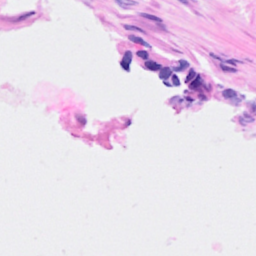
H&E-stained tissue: Breast